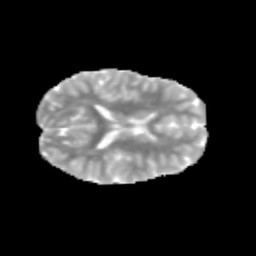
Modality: MD
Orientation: axial
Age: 10
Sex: female
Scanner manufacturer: siemens
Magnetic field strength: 3 T
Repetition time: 3.8 s
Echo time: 0.07 s